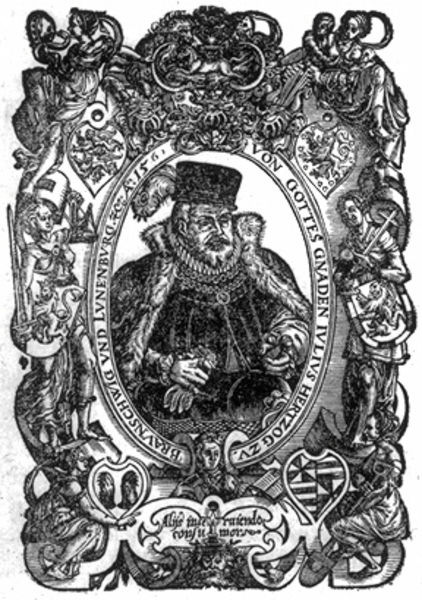
Titel: Bildnis des Herzogs Heinrich Julius von Braunschweig-Lüneburg
Künstler: Franz Friedrich
Institution: (Seriendruck)
Schlagwörter: feder, hand, mann, umhang, vogel, weiß, frauen, menschen, frau, handschuh, handschuhe, holz, hut, nase, schwarz, ornament, bart, mütze, augen, kragen, pelz, rahmen, bild, bildnis, hände, portrait, porträt, gewand, mantel, reich, adel, renaissance, oval, rund, engel, federhut, fell, schrift, kette, grafik, graphik, rand, figuren, hat, ornate, people, religious, robes, sword, white, black, collar, figures, formal, inschrift, ornamente, verzierung, picture, print, deutsch, ring, foto, fotografie, photographie, medaillon, kreuz, druck, schwarz weiß, radierung, stich, politik, schwert, text, brille, beschriftung, herrscher, fürst, politiker, photo, wappen, feather, glove, man, wams, herzog, ehre, herz, löwe, schmuckrahmen, drawing, emblem, frame, coat, fur, sketch, beard, cross, faces, rille, insignien, ornat, tel, schwerz, justitia, und, arms, arabeske, history, motto, von, statues, crest, crucifix, julius, gloves, gottes, monocle, words, gnaden, queen, ldeckel, lüneburg, von gottes gnaden, braunschweig, ut, boarding, plume, hertzog, elizabethan collar, feathcape, 1561